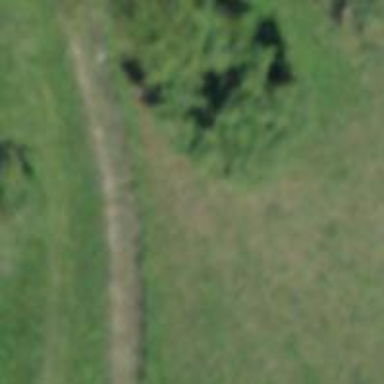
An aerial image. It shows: Path covered with grass.